Question: I want to place video as texture to object in OpenGLES 2.0 iOS.
I create 'AVPlayer' with 'AVPlayerItemVideoOutput', setting
'''
NSDictionary *videoOutputOptions = [NSDictionary dictionaryWithObjectsAndKeys:
[NSNumber numberWithInt:kCVPixelFormatType_32BGRA], kCVPixelBufferPixelFormatTypeKey,
[NSDictionary dictionary], kCVPixelBufferIOSurfacePropertiesKey,
nil];
self.videoOutput = [[AVPlayerItemVideoOutput alloc] initWithPixelBufferAttributes:videoOutputOptions];
'''
Than I get 'CVPixelBufferRef' for each moment of time
'''
CMTime currentTime = [self.videoOutput itemTimeForHostTime:CACurrentMediaTime()];
CVPixelBufferRef buffer = [self.videoOutput copyPixelBufferForItemTime:currentTime itemTimeForDisplay:NULL];
'''
Then i convert it to UIImage with this method
'''
+ (UIImage *)imageWithCVPixelBufferUsingUIGraphicsContext:(CVPixelBufferRef)pixelBuffer
{
CVPixelBufferLockBaseAddress(pixelBuffer, 0);
int w = CVPixelBufferGetWidth(pixelBuffer);
int h = CVPixelBufferGetHeight(pixelBuffer);
int r = CVPixelBufferGetBytesPerRow(pixelBuffer);
int bytesPerPixel = r/w;
unsigned char *bufferU = CVPixelBufferGetBaseAddress(pixelBuffer);
UIGraphicsBeginImageContext(CGSizeMake(w, h));
CGContextRef c = UIGraphicsGetCurrentContext();
unsigned char* data = CGBitmapContextGetData(c);
if (data) {
int maxY = h;
for(int y = 0; y < maxY; y++) {
for(int x = 0; x < w; x++) {
int offset = bytesPerPixel*((w*y)+x);
data[offset] = bufferU[offset]; // R
data[offset+1] = bufferU[offset+1]; // G
data[offset+2] = bufferU[offset+2]; // B
data[offset+3] = bufferU[offset+3]; // A
}
}
}
UIImage *image = UIGraphicsGetImageFromCurrentImageContext();
UIGraphicsEndImageContext();
CVPixelBufferUnlockBaseAddress(pixelBuffer, 0);
CFRelease(pixelBuffer);
return image;
}
'''
As result i got required frame from video:

After all i try to update texture with
'''
- (void)setupTextureWithImage:(UIImage *)image
{
if (_texture.name) {
GLuint textureName = _texture.name;
glDeleteTextures(1, &textureName);
}
NSError *error;
_texture = [GLKTextureLoader textureWithCGImage:image.CGImage options:nil error:&error];
if (error) {
NSLog(@"Error during loading texture: %@", error);
}
}
'''
I call this method in GLKView's 'update' method, but as result got black screen, only audio available.
Can anyone explain whats done wrong? Looks like i'm doing something wrong with textures...
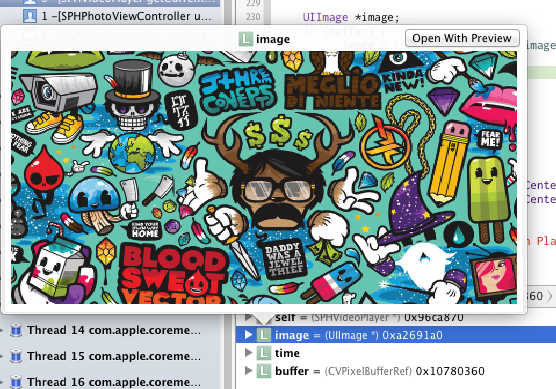
Answer: The issue is most likely somewhere else then the code you posted. To check the texture itself create a snapshot (a feature in Xcode) and see if you can see the correct texture there. Maybe your coordinates are incorrect or some parameters missing when displaying the textured object, could be you forgot to enable some attributes or the shaders are not present...
Since you got so far I suggest you first try to draw a colored square, then try to apply a texture (not from the video) to it until you get the correct result. Then implement the texture from video.
And just a suggestion since you are getting raw pixel data from the video you should consider creating only one texture and then use texture sub image function to update the texture directly with the data instead of doing some strange iterations and transformations to the image. The 'glTexSubImage2D' will take your buffer pointer directly and do the update.